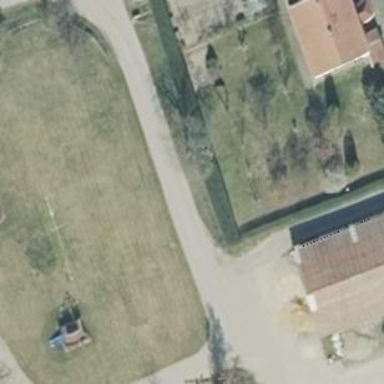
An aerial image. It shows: Garden center.